Question: I'm trying to place an img to the bottom of the outer div.
Sadly it is not working as the default styles from wordpress are making it impossible...
<URL>
The img I'm talking about is the small image on the left next to the big main one...
I would appreciate any help as this is already driving me crazy for hours!
Any help is appreciated!
Thanks
edit:
Here's a picture of what it should look like later:

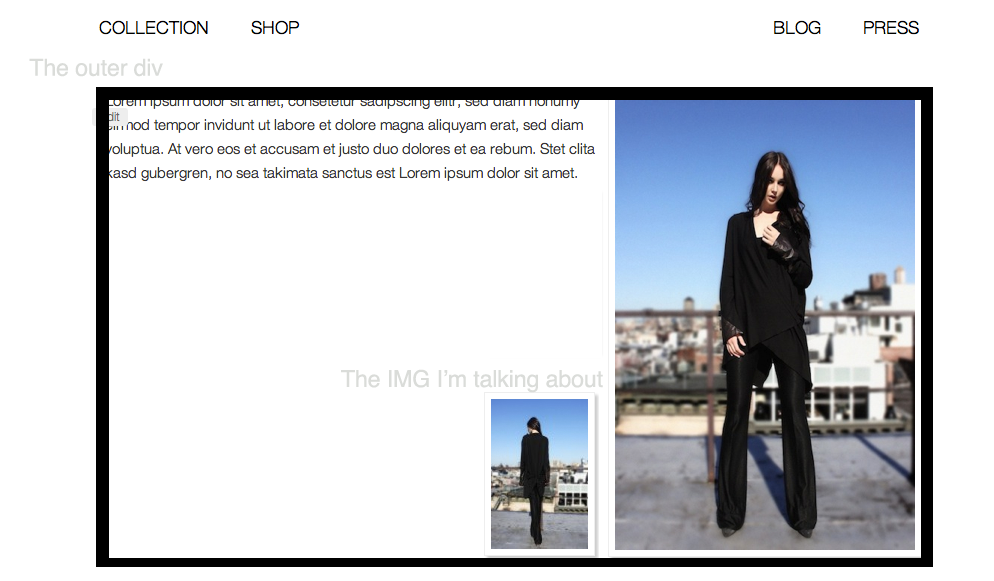
Answer: It would help if you posted a picture of what you want the end result to be, but to put an element at the bottom of a container the usual way is setting it's style to something like 'position: absolute; bottom: 0' you can put a small value in 'bottom:' to offset it a bit to match, you can then use 'left' 'right'to set the offset with the other limits of the container.
Edit: I tried this code with firebug, seemed to work like in your picture:
'''
element.style {
bottom: 90px;
position: absolute;
right: 350px;
}
'''